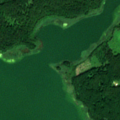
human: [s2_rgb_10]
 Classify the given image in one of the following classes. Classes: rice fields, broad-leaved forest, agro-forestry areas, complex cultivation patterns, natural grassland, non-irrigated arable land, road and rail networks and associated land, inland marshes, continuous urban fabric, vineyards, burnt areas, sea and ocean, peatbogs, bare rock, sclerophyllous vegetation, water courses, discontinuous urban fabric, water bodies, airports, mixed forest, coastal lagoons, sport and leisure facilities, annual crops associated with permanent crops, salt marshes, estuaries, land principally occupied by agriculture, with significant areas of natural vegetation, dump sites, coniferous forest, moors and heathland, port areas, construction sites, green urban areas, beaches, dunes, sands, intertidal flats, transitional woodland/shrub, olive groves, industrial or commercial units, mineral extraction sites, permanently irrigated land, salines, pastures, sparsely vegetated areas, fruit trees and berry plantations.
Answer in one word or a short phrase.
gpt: broad-leaved forest, coniferous forest, water bodies